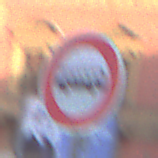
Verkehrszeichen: VerbotKraftomnibusse
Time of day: SunriseSunset
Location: Outdoor (Urban)
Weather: PartlyCloudy
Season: NotSpecified
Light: Natural